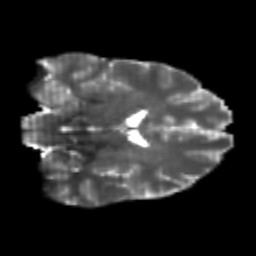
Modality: T2w
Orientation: coronal
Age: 25
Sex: male
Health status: healthy
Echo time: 0.074 s